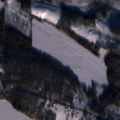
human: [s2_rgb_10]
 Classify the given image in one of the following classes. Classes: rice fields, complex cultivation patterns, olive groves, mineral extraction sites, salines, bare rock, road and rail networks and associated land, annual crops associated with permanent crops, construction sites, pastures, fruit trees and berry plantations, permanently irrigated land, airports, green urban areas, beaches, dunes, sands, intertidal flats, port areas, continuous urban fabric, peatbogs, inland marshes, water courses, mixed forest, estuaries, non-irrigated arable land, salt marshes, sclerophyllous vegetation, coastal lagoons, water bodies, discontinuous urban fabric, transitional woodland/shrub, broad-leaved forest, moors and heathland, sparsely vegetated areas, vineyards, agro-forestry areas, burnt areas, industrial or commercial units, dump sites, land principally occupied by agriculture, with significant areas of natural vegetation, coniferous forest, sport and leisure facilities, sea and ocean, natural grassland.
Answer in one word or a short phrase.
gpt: complex cultivation patterns, coniferous forest, transitional woodland/shrub, water bodies